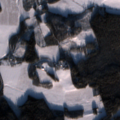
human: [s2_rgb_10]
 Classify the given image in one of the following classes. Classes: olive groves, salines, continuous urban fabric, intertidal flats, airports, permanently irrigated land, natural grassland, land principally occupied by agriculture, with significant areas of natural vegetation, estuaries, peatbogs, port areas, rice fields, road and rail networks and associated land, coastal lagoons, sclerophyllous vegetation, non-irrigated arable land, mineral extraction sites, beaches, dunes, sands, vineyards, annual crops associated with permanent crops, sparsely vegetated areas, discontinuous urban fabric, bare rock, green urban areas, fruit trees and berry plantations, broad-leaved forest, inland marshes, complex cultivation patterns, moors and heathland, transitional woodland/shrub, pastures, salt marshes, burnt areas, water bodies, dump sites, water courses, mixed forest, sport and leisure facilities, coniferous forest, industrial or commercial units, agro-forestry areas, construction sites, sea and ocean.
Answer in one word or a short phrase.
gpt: non-irrigated arable land, land principally occupied by agriculture, with significant areas of natural vegetation, coniferous forest